Interaction volume radius: 5 \u00c5
Interaction volume height: 15 \u00c5
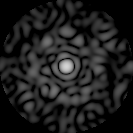
Disorder parameter: 0.8803